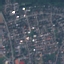
Label: Residential